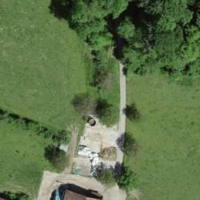
EUNIS habitat code: 25
Species observed at this site:
Prunus padus